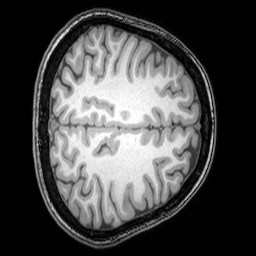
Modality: T1w
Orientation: axial
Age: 22
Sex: female
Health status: healthy
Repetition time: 0.081 s
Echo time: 0.037 s